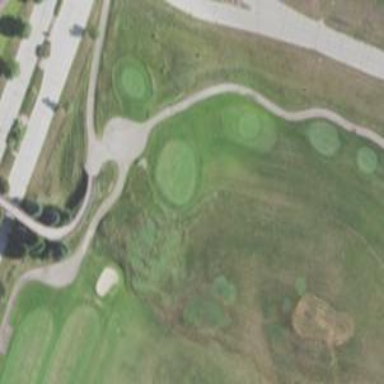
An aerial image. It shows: Service road designated as golf cart path.